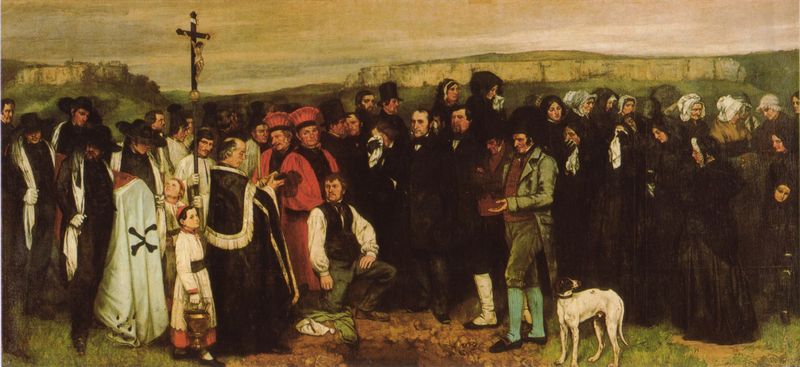
Titel: Un enterrement à Ornans, Das Begräbnis in Ornans
Künstler: Gustave Courbet
Standort: Paris
Institution: Musée d'Orsay
Schlagwörter: berg, blau, felsen, gruppe, himmel, mann, umhang, weiß, frauen, grün, landschaft, menschen, stadt, frankreich, frau, geste, hintergrund, hut, hüte, kleid, kleider, männer, schwarz, gras, hund, rot, wiese, haube, zylinder, hose, jacke, bluse, diener, kleidung, tod, trauer, feld, horizont, hügel, kirche, land, realismus, kind, klassizismus, personen, bauern, kinder, küste, stab, berge, fels, zug, kopftuch, goya, strümpfe, courbet, kreuz, religion, loch, uniform, knien, friedhof, kardinal, hauben, pfarrer, beerdigung, begräbnis, christus, grab, jesus, kreuzigung, ostern, windhund, leid, gemeinde, messdiener, ministrant, ministranten, priester, weihrauch, kruzifix, trachten, geistliche, prozession, kirchlich, gläubige, ornat, grabmal, corot, menschenansammlung, neoklassizismus, weihe, bestattung, bischoff, weihrauchkessel, gustave courbet, kasel, minestrant, ornans, wasserweihe, trauergemeinde, rote mützen, klreuz, mesner, deutschritter, ordensleute, jsesus, beerdigung gonzaga